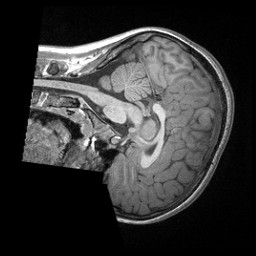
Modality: T1w
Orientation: sagittal
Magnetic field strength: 3 T